Field crop: maize
Growth stage: 1
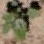
Species: chenopodium